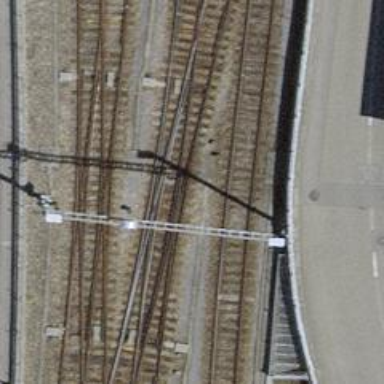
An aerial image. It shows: Disused railway spur with one track.